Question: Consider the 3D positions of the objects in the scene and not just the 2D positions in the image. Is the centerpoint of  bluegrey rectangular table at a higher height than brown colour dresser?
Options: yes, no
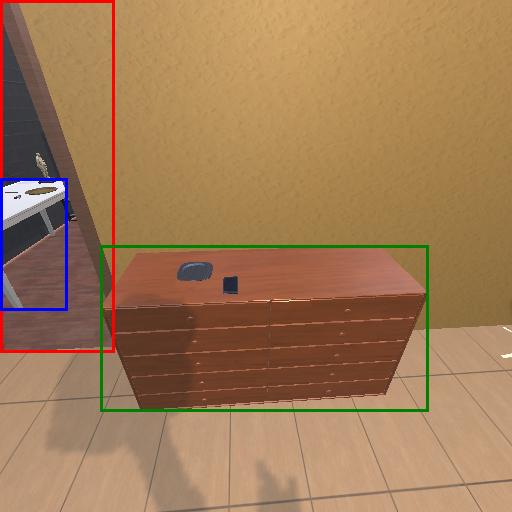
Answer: yes